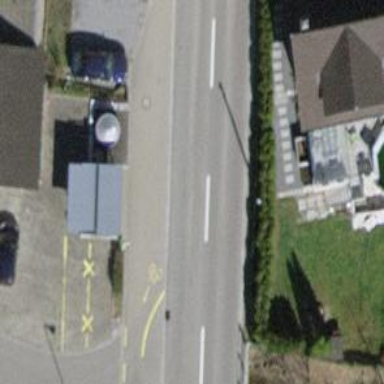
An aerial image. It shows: Public transport stop position.